Field crop: maize
Growth stage: 2
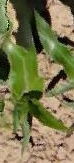
Species: maize